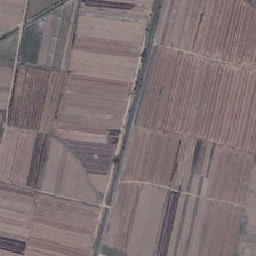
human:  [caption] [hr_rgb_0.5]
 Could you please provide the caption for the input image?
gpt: Many different colors of farmland are separated by farm roads.

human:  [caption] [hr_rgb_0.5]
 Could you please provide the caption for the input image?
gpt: here is a farmland divided into several blocks who have striped patterns of different directions .

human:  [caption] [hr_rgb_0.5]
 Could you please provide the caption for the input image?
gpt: stipes of crops can be seen in those blocks of field .

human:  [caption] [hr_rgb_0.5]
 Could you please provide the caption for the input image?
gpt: Many different colored fields are separated by farm paths.

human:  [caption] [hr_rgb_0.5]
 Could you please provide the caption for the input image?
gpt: many different colours of agricultural land are separated from farm runway.